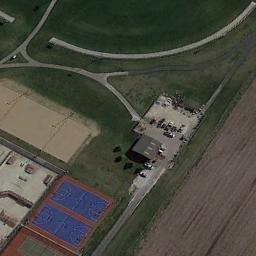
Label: basketball_court